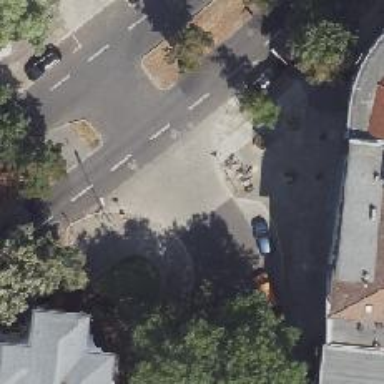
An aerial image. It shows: Unmarked crossing on footway.